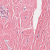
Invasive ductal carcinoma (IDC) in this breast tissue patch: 0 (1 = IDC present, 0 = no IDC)